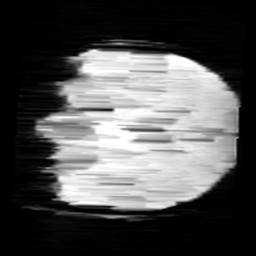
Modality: minIP
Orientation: coronal
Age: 10
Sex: female
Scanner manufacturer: siemens
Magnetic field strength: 3 T
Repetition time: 0.027 s
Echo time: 0.02 s